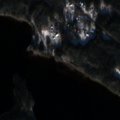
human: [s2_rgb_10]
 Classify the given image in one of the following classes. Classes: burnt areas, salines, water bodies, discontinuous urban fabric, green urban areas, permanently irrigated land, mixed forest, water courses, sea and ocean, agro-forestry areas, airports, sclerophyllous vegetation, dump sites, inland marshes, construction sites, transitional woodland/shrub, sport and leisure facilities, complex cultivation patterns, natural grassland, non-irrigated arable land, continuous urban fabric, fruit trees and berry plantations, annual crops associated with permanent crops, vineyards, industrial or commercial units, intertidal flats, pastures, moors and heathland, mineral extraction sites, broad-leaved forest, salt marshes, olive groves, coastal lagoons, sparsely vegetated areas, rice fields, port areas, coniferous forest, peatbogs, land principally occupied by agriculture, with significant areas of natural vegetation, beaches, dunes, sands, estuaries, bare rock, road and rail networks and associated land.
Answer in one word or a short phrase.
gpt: land principally occupied by agriculture, with significant areas of natural vegetation, coniferous forest, water bodies